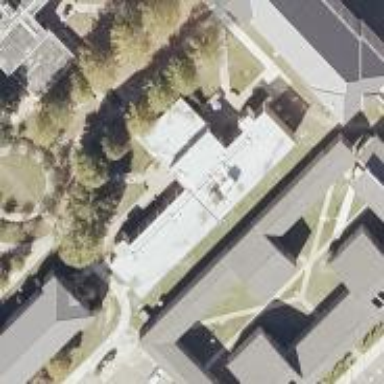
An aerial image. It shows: Building.